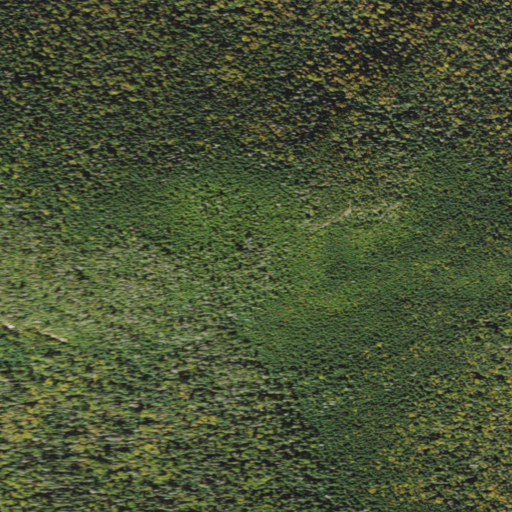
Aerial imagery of mountain in New Hampshire named Scar Ridge East Peak containing only evergreen forest